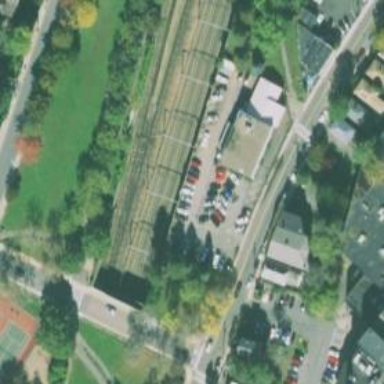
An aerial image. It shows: Railway with electrified contact lines.